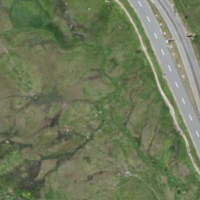
EUNIS habitat code: 26
Species observed at this site:
Campanula barbata
Motacilla cinerea